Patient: sex M, age 45
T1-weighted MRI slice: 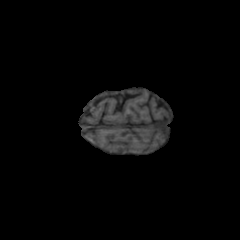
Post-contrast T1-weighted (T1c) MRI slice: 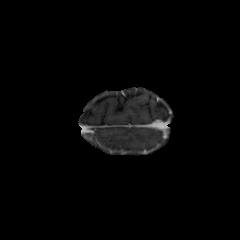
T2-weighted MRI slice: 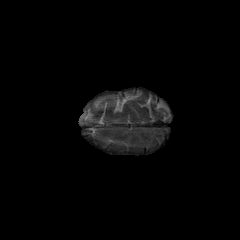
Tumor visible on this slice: no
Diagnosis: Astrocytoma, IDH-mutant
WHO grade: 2